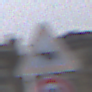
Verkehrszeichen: ViehtriebRechts
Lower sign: Geschwindigkeit80
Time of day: MorningAfternoon
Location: Outdoor (Urban)
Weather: PartlyCloudy
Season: NotSpecified
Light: Natural